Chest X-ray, AP view. Patient: 22 years old, sex M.
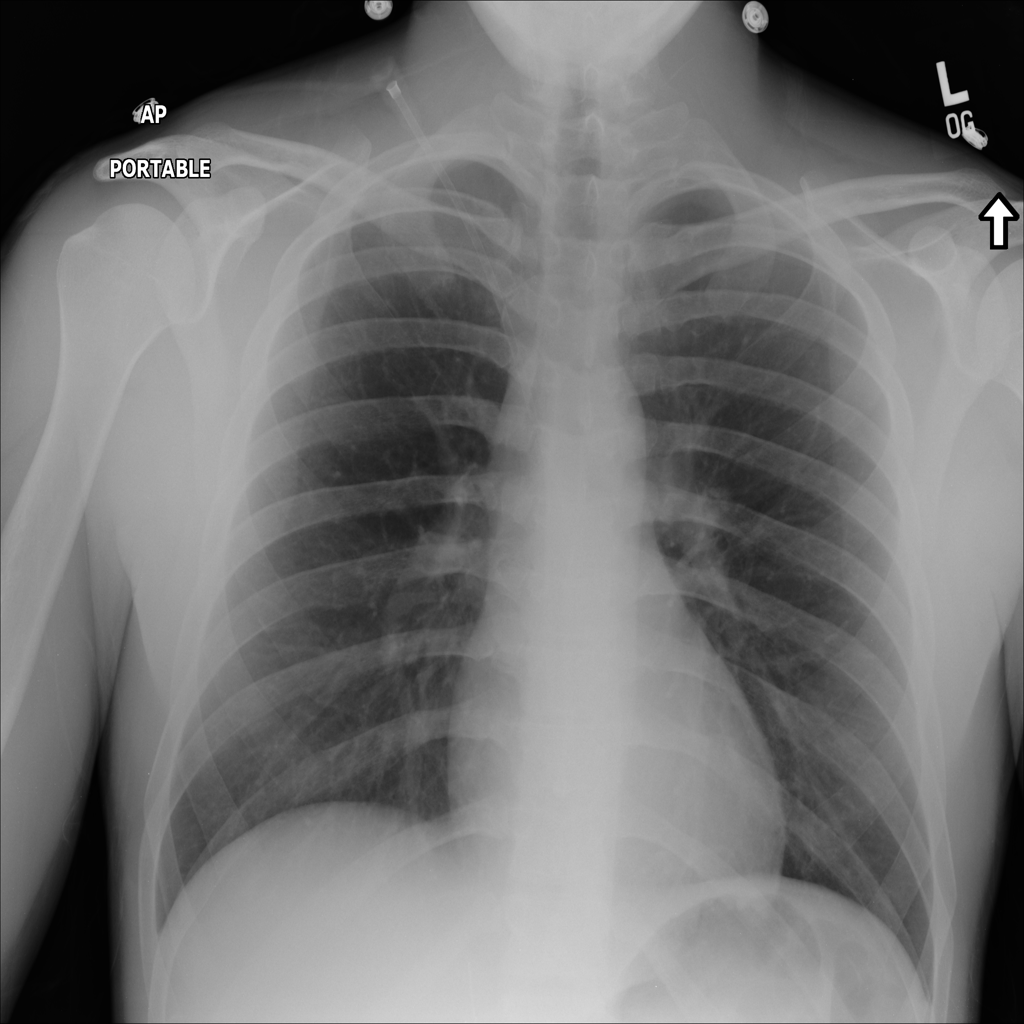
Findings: No Finding